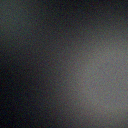
Screen state: off